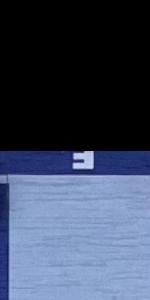
Label: Empty